Question: I'm trying to set up a Rails 4 with 3 models, but I'm not sure how to make this work.
Brand:
'''
has_many :collections
has_many :items
'''
Collection:
'''
belongs_to :brand
has_many :items
'''
Item:
'''
belongs_to :collection
belongs_to :brand
'''
An item must belong to a brand.
An item can only belong to a collection that is also from the same brand.
How can I set up my models and database to make this work?
I thought about doing a polymorphic association for this, but doesn't that kill the relationship between collection and brand? Or could this be accomplished through join tables somehow?
Here is my horrendous drawing of the relationship:

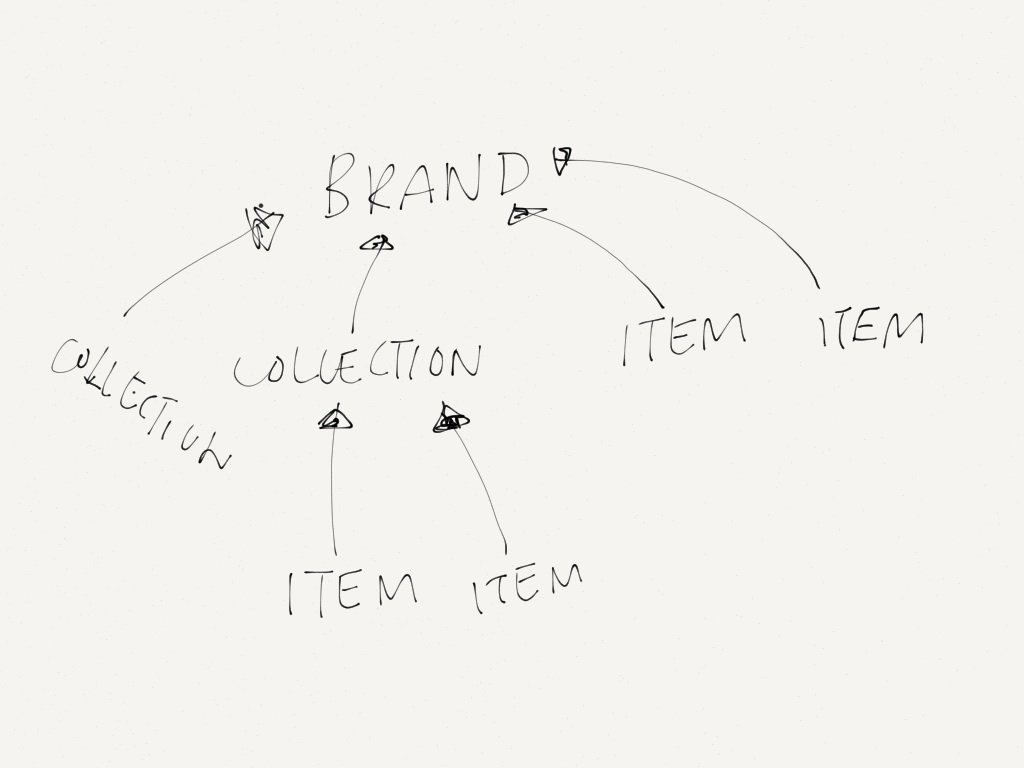
Answer: Based on your edit, I think it's best to use a <URL>. Maybe like this:
'''
# app/models/brand.rb
class Brand < ActiveRecord::Base
has_many :collections
has_many :items, as: :itemparent
end
# app/models/collection.rb
class Collection < ActiveRecord::Base
belongs_to :brand
has_many :items, as: :itemparent
end
# app/models/collection.rb
class Item < ActiveRecord::Base
belongs_to :itemparent, polymorphic: true
end
'''
The items table migration would look like:
'''
class CreateItmes < ActiveRecord::Migration
def change
create_table :items do |t|
t.string :name
t.integer :itemparent_id
t.string :itemparent_type
t.timestamps
end
end
end
'''
This way, you preserve the clear association between 'Brand' and 'Collection', while give 'Item' the ability to have any kind of parent.